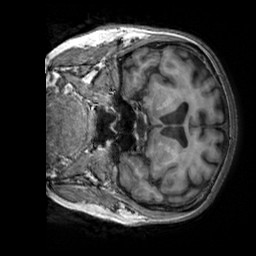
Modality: T1w
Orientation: coronal
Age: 71
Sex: female
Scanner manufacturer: siemens
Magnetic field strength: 3 T
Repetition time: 2.3 s
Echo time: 0.00303 s